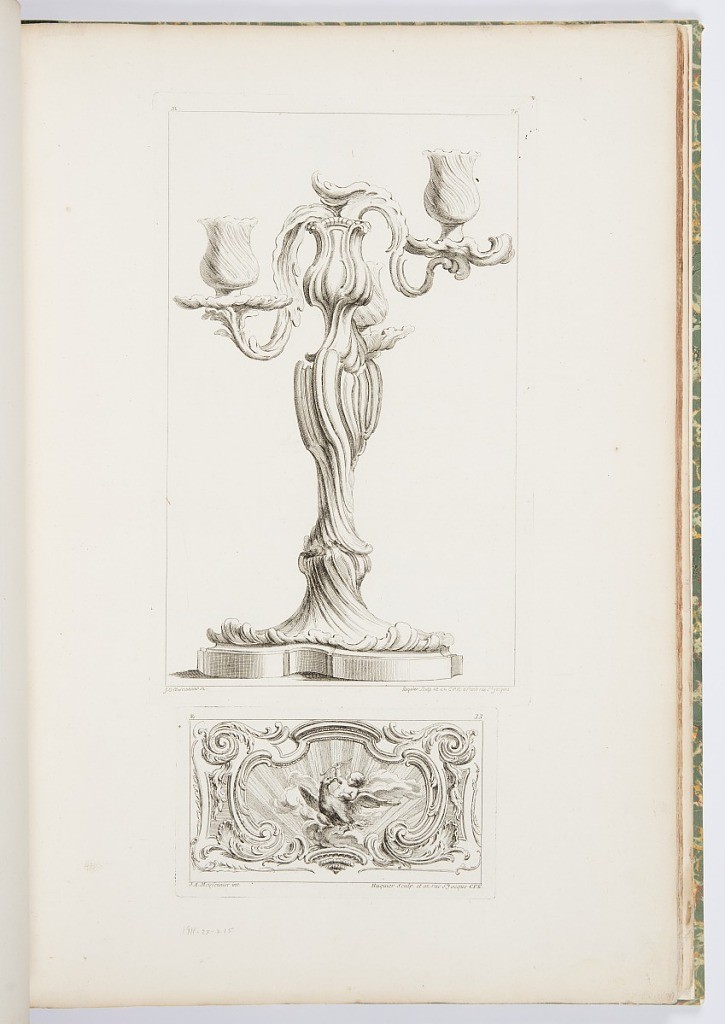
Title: Ornamental Panel, plate 33, from Oeuvres de Juste-Aurèle Meissonnier (Works by Juste-Aurèle Meissonnier)
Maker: Juste-Aurèle Meissonnier, French, b. Italy, 1695–1750
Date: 1695–1750
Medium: Engraving on white laid paper
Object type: Print
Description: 1921-6-212-34-a: Candlestick on platform; body formed by twisting s...;     1921-6-212-34-b: At center of ornamental panel, a putto sits on bac...